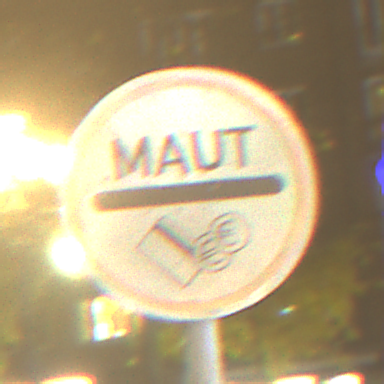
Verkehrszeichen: MautflichtigeStrecke
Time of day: Night
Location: Outdoor (Urban)
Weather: Clear
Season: NotSpecified
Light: Artificial